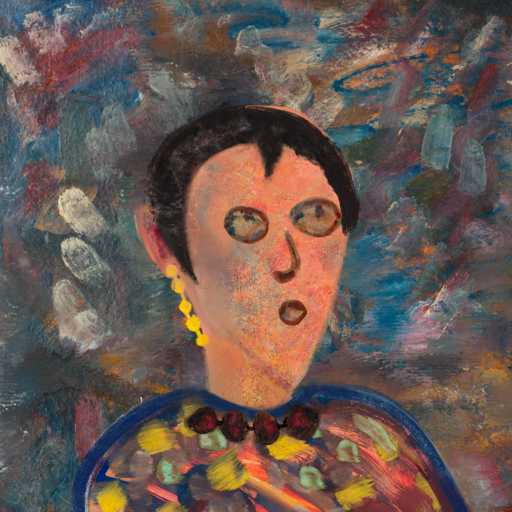
Background: Boggyland, Head And Neck Side: Irani, Face Side: Orphan, Bust: Mother_And_Son_Mother, Hair Side: Roy_Bahadur, Head Accessory: Blank, Second Necklace: Blank, Necklace: Mosgoul, Baby: Blank